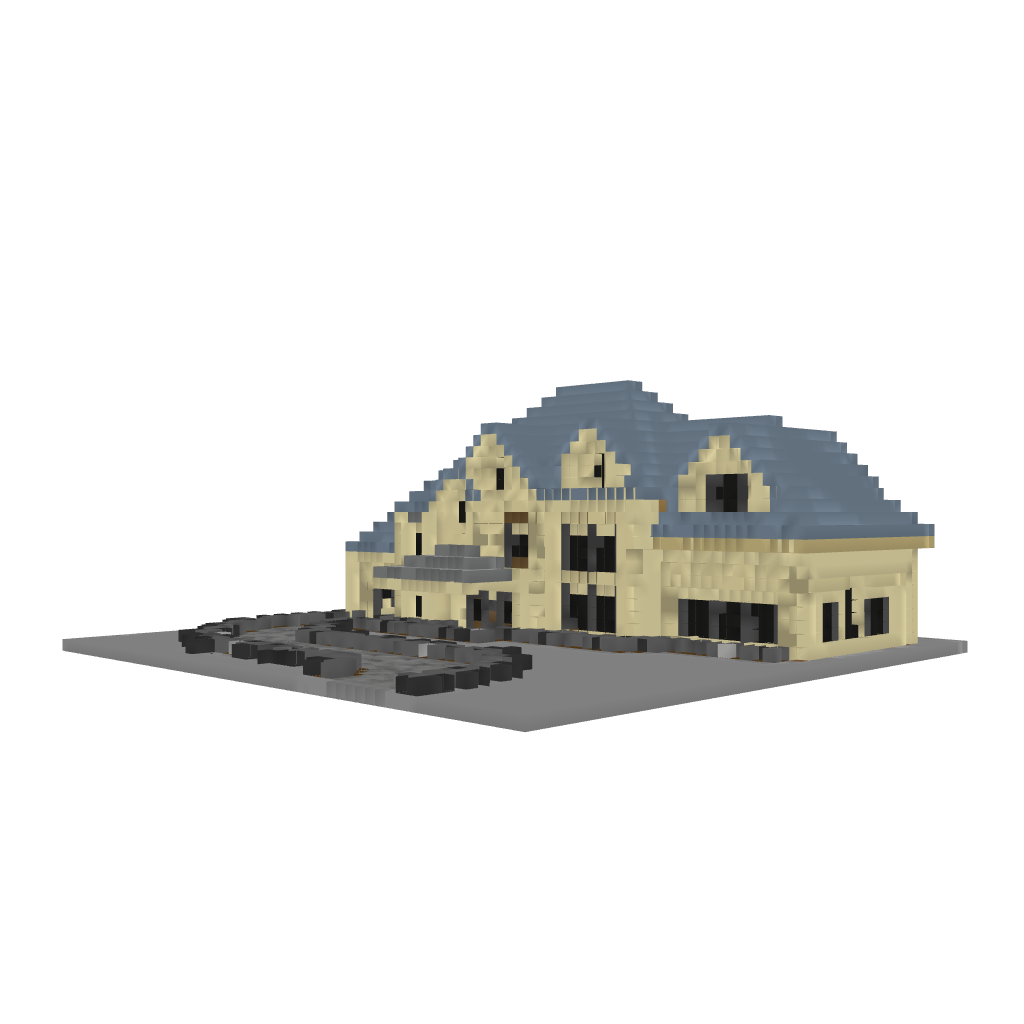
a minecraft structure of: Traditional house